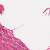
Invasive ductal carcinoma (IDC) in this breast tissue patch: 0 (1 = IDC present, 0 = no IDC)